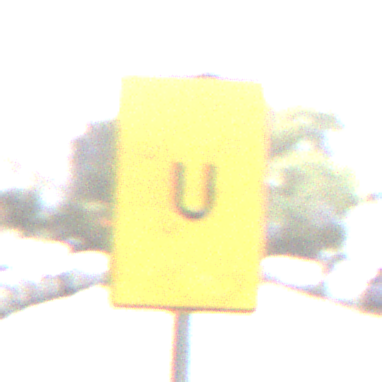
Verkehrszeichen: AnkuendigungOderFortsetzungUmleitungOhnePfeilsymbol
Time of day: MorningAfternoon
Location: Outdoor (Urban)
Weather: PartlyCloudy
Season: NotSpecified
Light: Natural